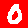
Digit: 0